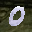
Label: 0